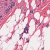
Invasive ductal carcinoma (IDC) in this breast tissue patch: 1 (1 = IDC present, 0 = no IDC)